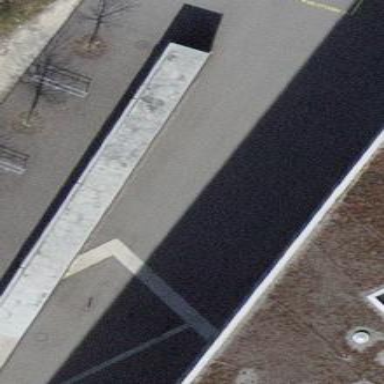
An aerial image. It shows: View of roof of building.